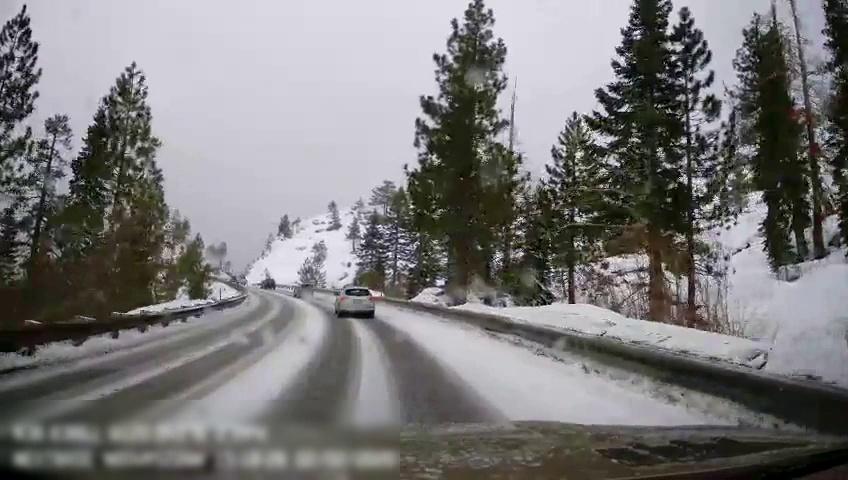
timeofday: Day
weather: Snowy
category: Drivable Space
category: Vehicles | Car
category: Vehicles | Car
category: Vehicles | Car
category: Vehicles | Car